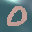
Label: 0